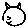
Label: cat